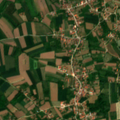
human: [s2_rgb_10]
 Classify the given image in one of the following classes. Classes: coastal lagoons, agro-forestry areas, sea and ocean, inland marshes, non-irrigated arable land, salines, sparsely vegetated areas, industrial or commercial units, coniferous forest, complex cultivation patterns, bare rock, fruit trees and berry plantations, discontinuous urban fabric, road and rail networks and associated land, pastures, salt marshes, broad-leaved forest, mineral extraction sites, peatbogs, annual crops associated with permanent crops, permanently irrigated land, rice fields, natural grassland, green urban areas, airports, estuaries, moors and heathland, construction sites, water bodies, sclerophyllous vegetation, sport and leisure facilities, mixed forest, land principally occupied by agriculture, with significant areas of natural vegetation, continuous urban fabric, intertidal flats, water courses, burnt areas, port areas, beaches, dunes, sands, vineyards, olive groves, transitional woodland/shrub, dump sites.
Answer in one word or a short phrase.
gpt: discontinuous urban fabric, complex cultivation patterns, land principally occupied by agriculture, with significant areas of natural vegetation